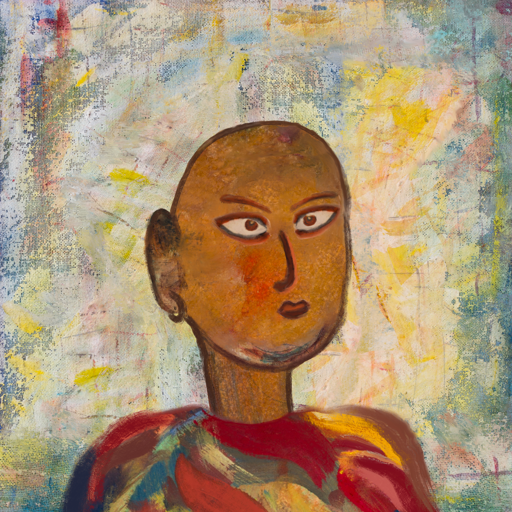
Background: Irani, Head And Neck Side: Pipe, Face Side: Roy_Bahadur, Bust: Mother_And_Son_Son, Hair Side: Blank, Head Accessory: Blank, Second Necklace: Blank, Necklace: Blank, Baby: Blank